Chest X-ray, PA view. Patient: 65 years old, sex M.
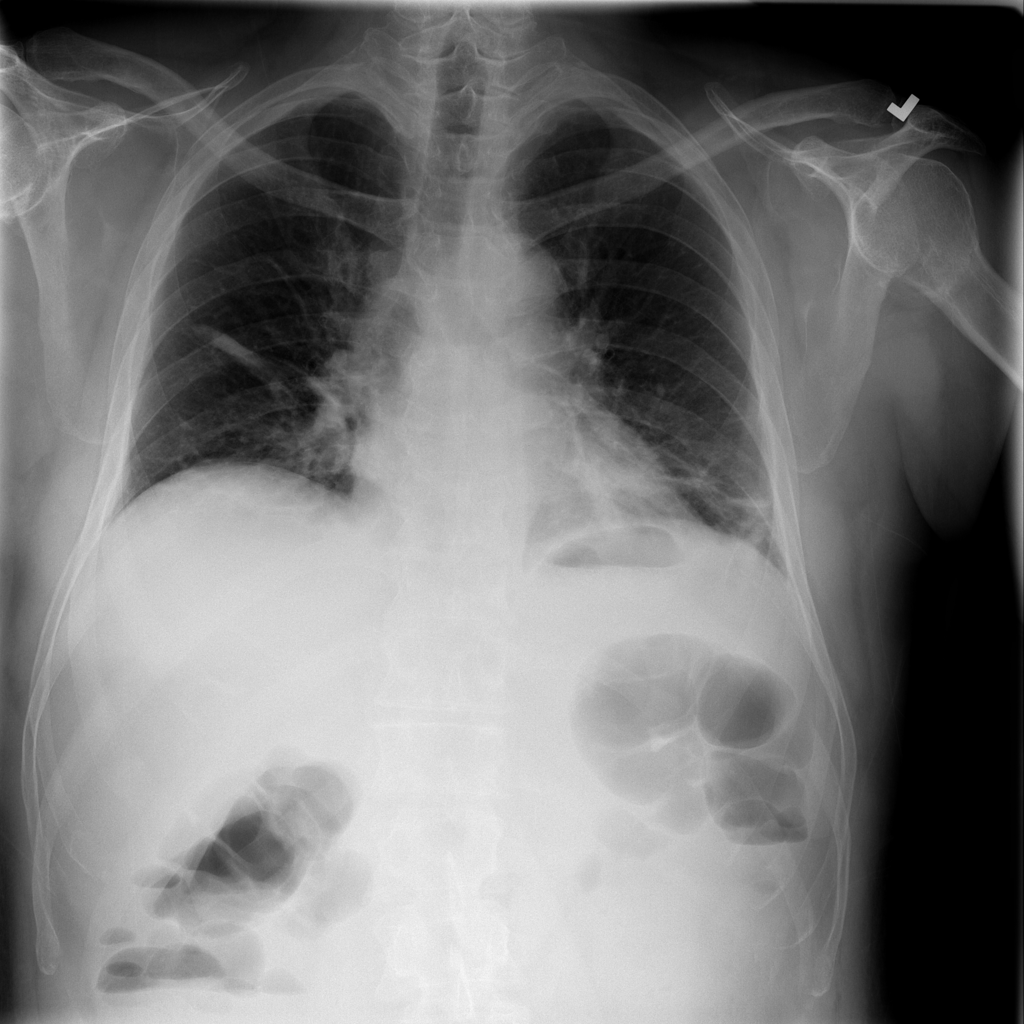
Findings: Atelectasis, Consolidation, Infiltration